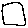
Label: square